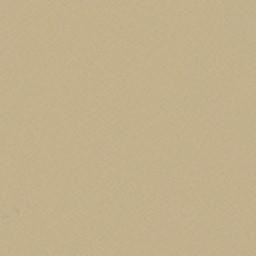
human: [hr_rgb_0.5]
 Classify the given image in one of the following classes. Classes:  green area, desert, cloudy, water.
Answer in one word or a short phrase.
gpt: desert